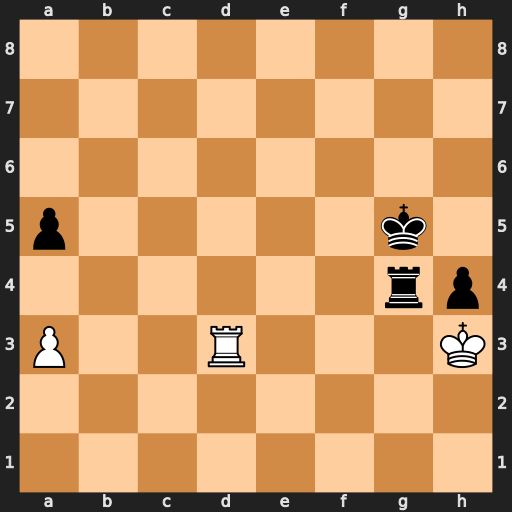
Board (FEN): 8/8/8/p5k1/6rp/P2R3K/8/8
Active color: w
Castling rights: -
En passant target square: -
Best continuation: Rd5+ Kf4 Rd4+ Ke5 Rxg4